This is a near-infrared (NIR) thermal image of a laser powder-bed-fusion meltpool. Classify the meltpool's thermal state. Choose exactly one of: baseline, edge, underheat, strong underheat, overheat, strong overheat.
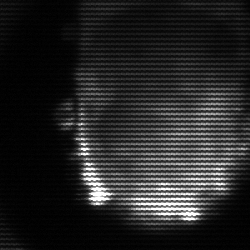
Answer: baseline